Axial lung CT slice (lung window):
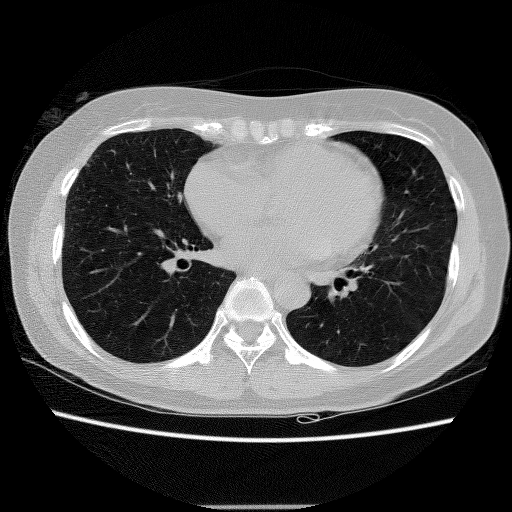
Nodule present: no